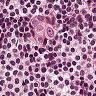
Metastatic tissue present: yes